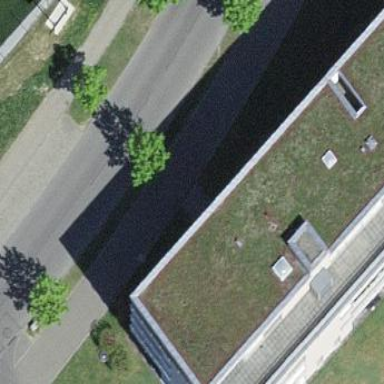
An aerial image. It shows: Residential building.